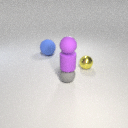
small purple rubber cylinder below small purple rubber sphere